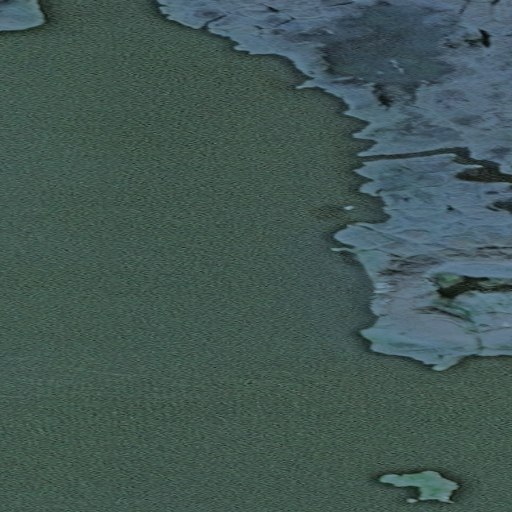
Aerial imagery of mountain in Alaska named Thetis Mound containing only unknown